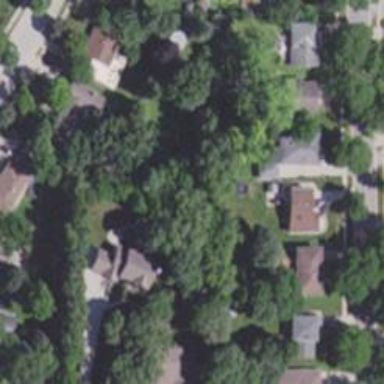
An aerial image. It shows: Neighborhood.